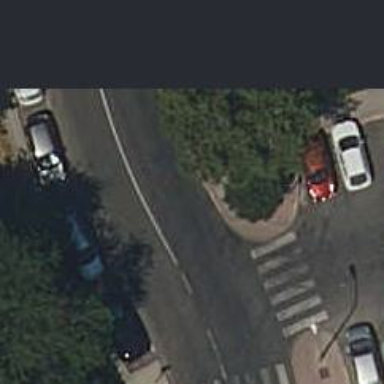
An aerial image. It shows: Sidewalk.